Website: walmart
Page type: customer-info-address
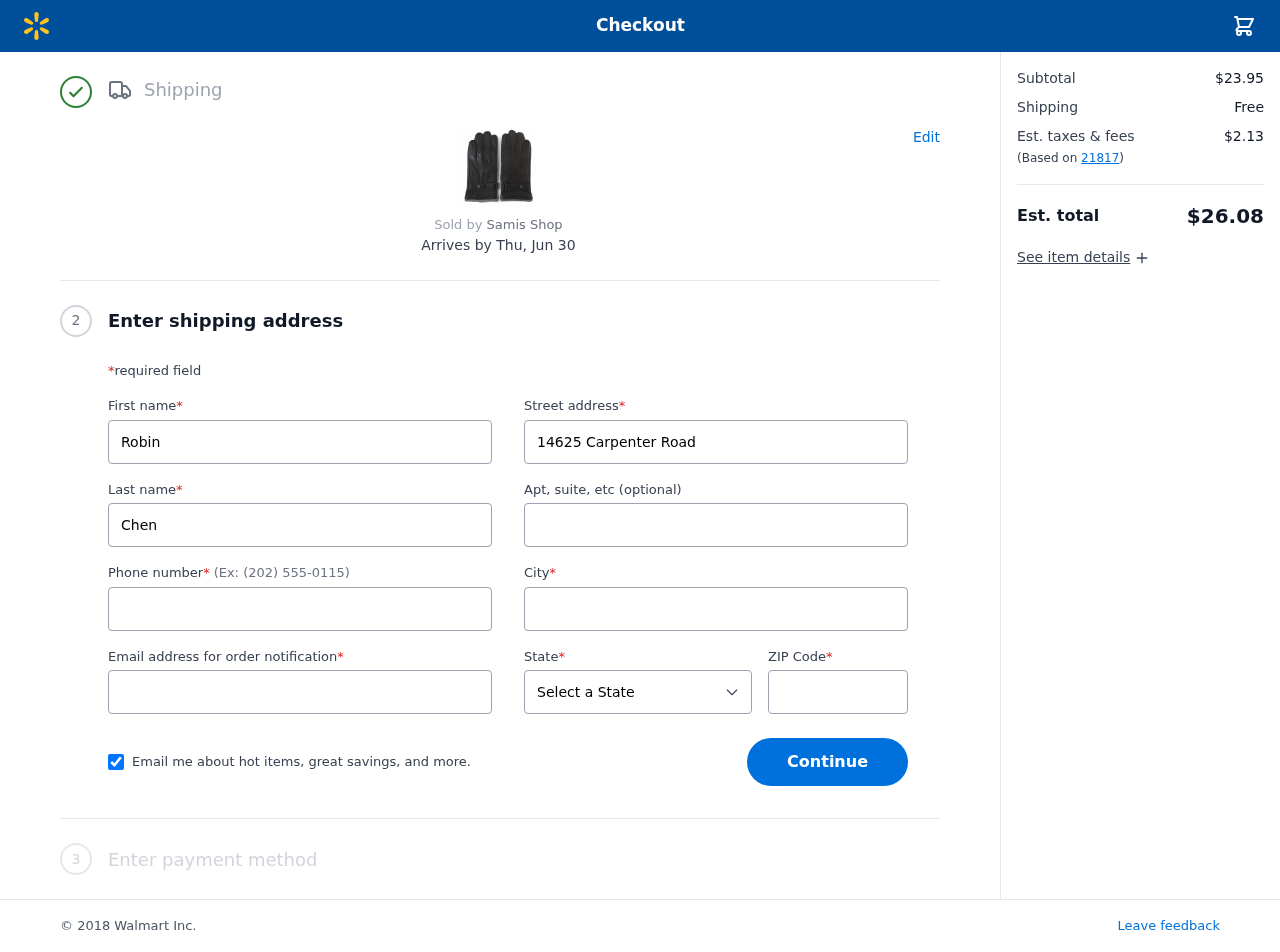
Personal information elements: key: PII_CITY
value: Thomaschester
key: PII_EMAIL
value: rchen@yahoo.com
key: PII_FIRSTNAME
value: Robin
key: PII_LASTNAME
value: Chen
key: PII_PHONE
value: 9236851356
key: PII_POSTCODE
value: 21817
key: PII_STATE
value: Florida
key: PII_STREET
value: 14625 Carpenter Road
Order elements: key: ORDER_DELIVERY_DATE
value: Thu, Jun 30
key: ORDER_SUBTOTAL
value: $23.95
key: ORDER_SHIPPING_COST
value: Free
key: ORDER_TAX
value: $2.13
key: ORDER_TOTAL
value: $26.08